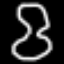
Label: hourglass